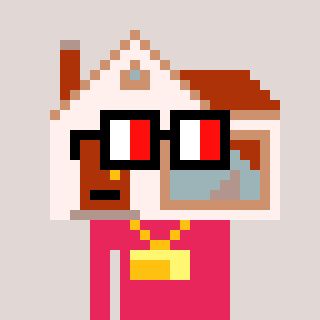
a pixel art character with square glasses with black frames and red eyes, a house-shaped head and a redpinkish-colored body on a warm background